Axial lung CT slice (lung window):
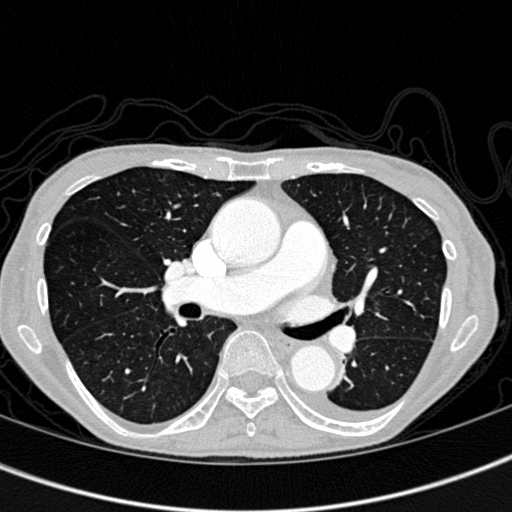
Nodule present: no